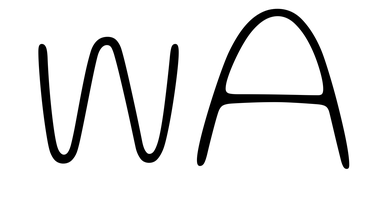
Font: Gluten_Thin